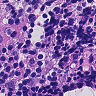
Metastatic tissue present: no